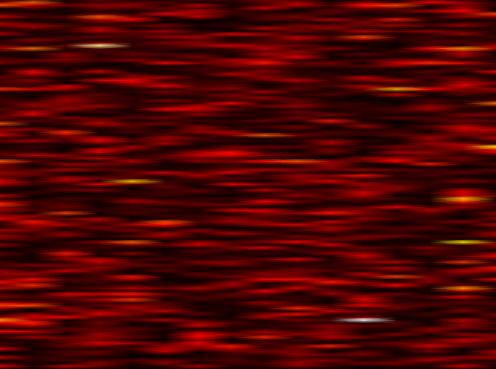
Label: UFMC